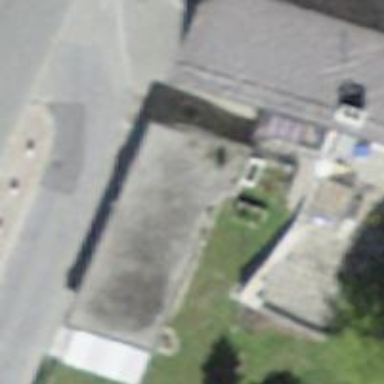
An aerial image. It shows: Toilets.